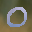
Label: 0